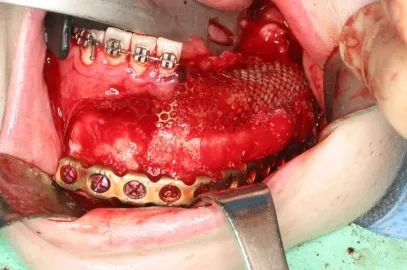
Mandibular reconstruction is performed with low titanium
plate, rhBMP-2 and ACS covered by a titanium mesh.
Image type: medical_photograph (other_medical_photograph)